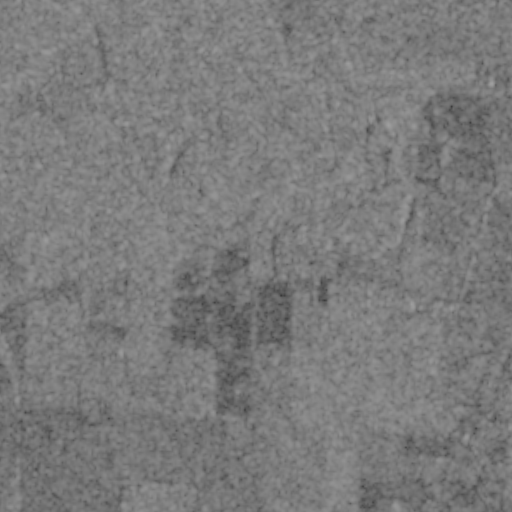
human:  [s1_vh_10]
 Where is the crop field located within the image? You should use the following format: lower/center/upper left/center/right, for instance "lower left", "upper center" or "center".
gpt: The crop field is located in the upper right of the image.
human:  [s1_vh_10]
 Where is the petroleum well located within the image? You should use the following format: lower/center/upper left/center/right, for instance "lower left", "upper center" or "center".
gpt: The petroleum well is located in the upper center of the image.
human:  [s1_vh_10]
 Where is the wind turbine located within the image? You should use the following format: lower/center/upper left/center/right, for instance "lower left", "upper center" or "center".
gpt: The wind turbine is located in the center right of the image.
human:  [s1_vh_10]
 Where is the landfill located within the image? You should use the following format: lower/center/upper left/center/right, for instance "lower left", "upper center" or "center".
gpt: There is no landfill in the image.

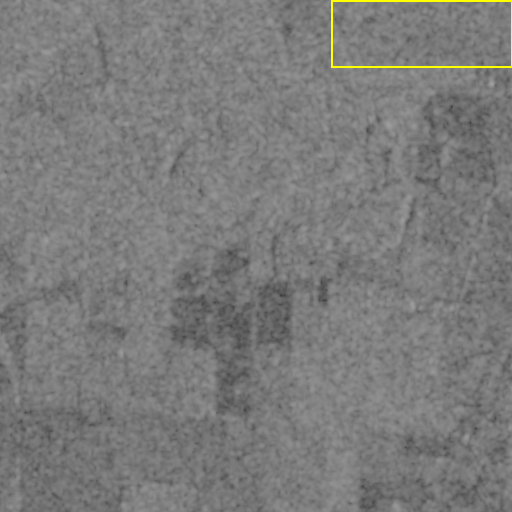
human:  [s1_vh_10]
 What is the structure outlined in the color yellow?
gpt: The structure outlined in yellow is a crop field.
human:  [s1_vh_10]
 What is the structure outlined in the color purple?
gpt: There is no purple outline.